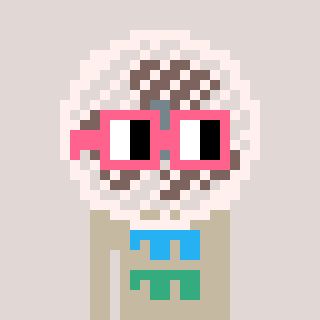
a pixel art character with square pink glasses, a fan-shaped head and a bege-colored body on a warm background